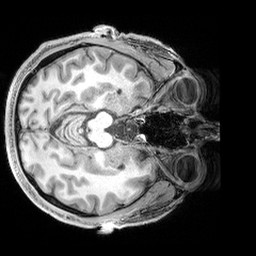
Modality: T1w
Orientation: axial
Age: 40
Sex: male
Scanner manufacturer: siemens
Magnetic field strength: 3 T
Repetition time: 2.4 s
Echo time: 0.00215 s